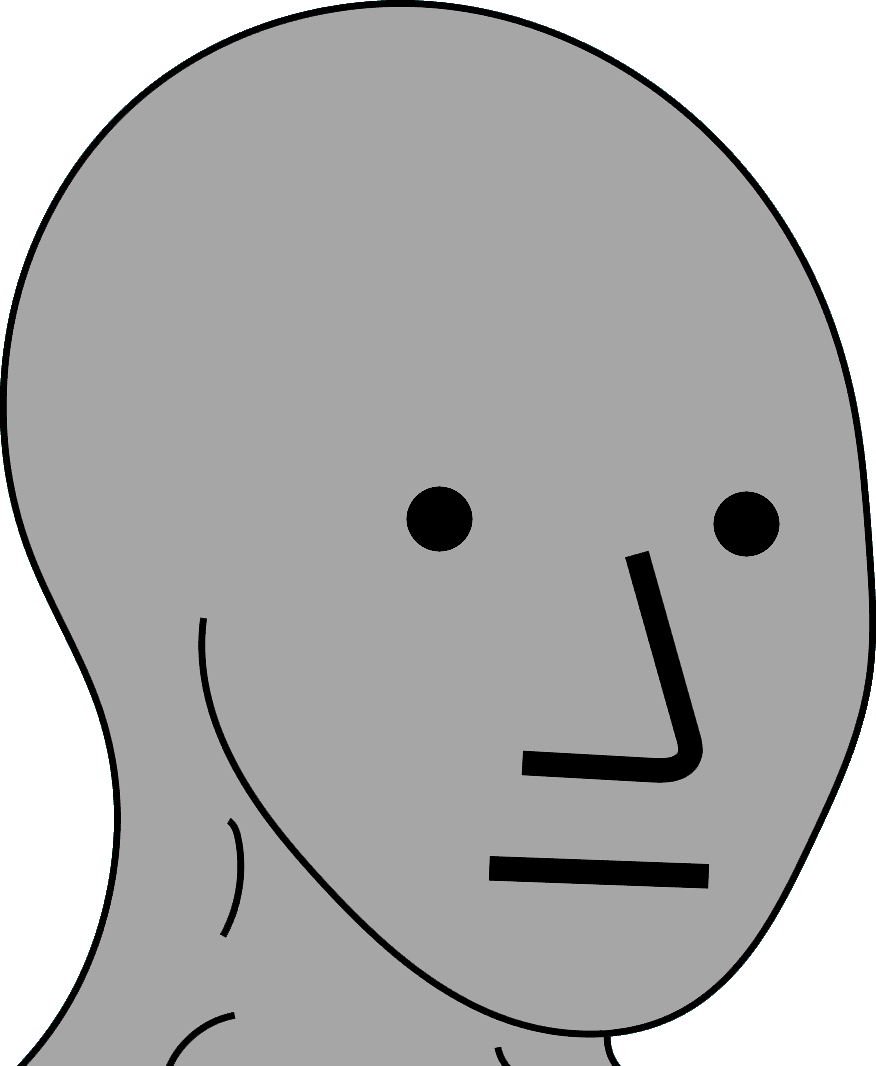
Label: 5_NPC